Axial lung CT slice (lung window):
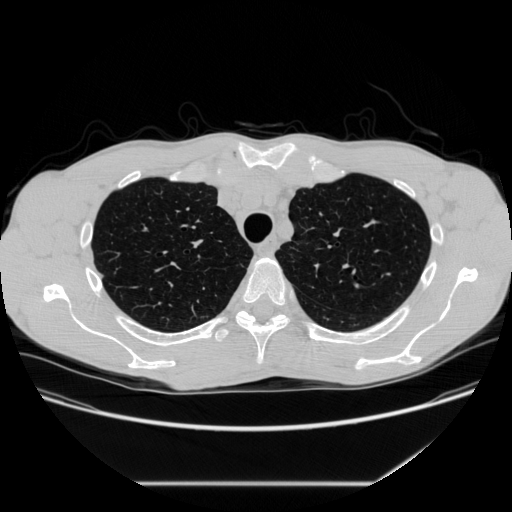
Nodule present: no